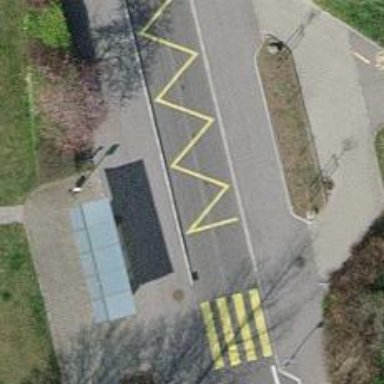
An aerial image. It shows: Bus stop with shelter for public transport.